Field crop: tomato
Growth stage: 2
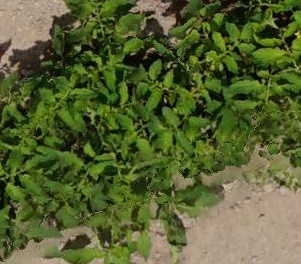
Species: tomato